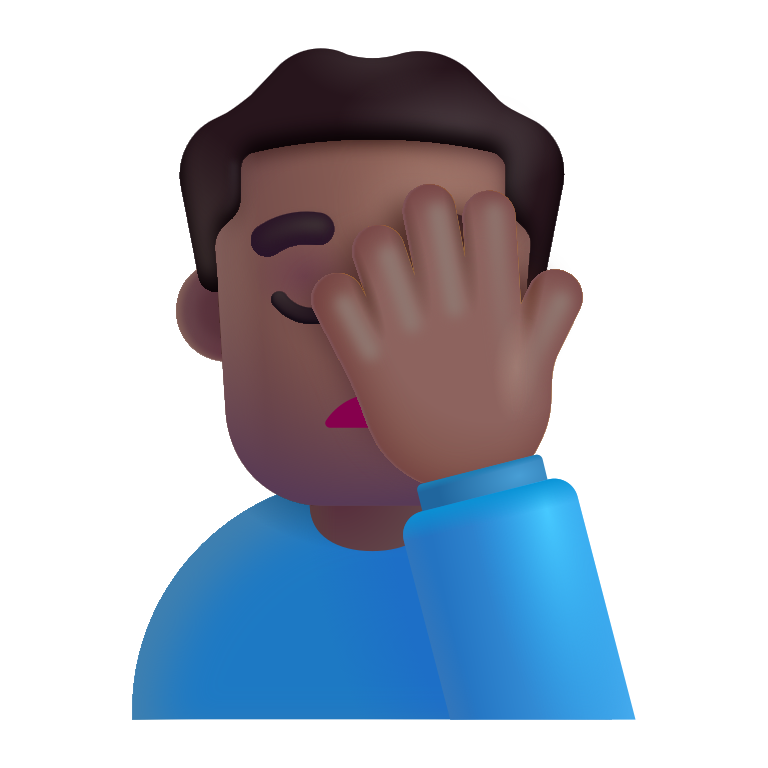
man facepalming color  dark